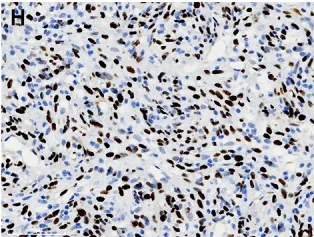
Atypical spindle cells , while strongly expressed in the latter.
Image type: pathology (immunostaining)